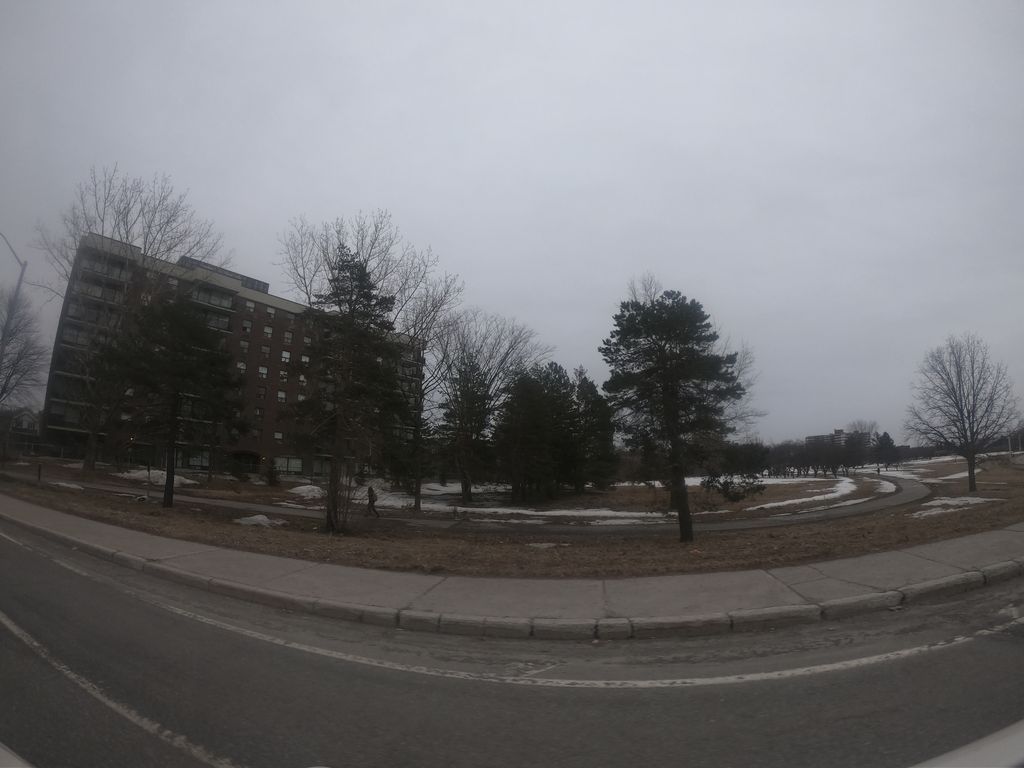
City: ottawa-gatineau